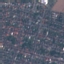
Land use / land cover: Residential